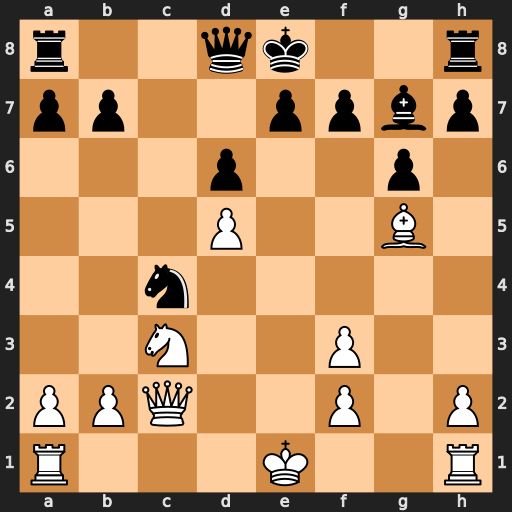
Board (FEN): r2qk2r/pp2ppbp/3p2p1/3P2B1/2n5/2N2P2/PPQ2P1P/R3K2R
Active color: w
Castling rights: KQkq
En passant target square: -
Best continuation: Qa4+ Qd7 Qxc4